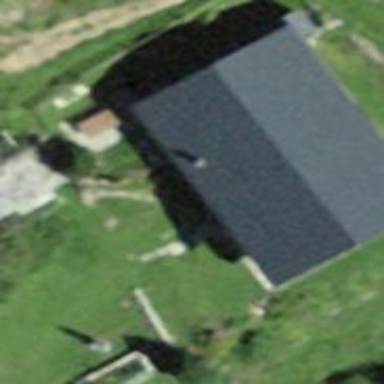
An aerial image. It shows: Part of building.